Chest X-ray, PA view. Patient: 47 years old, sex M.
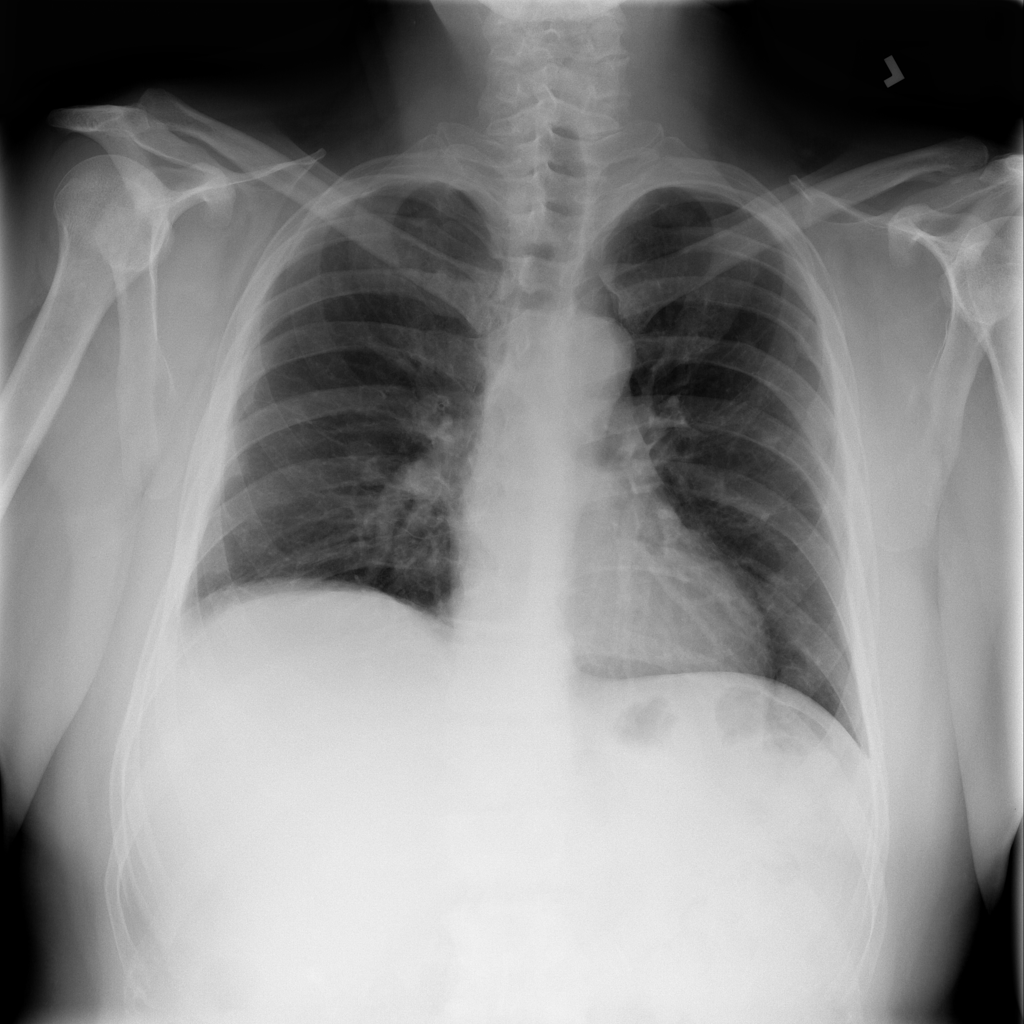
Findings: No Finding